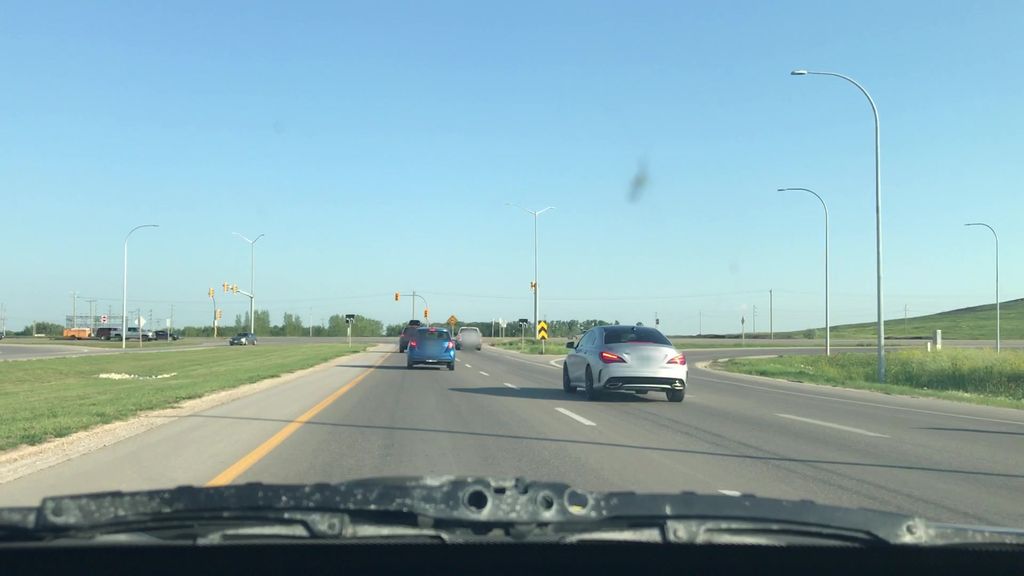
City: winnipeg